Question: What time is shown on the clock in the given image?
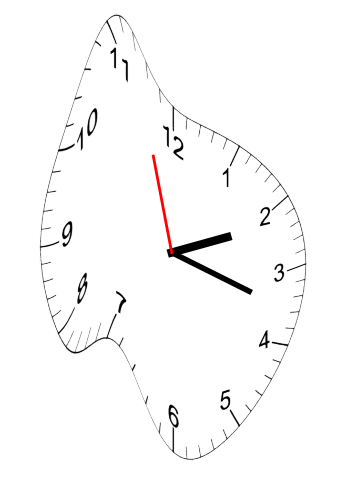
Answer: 02:17:57